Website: apple
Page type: customer-info-address
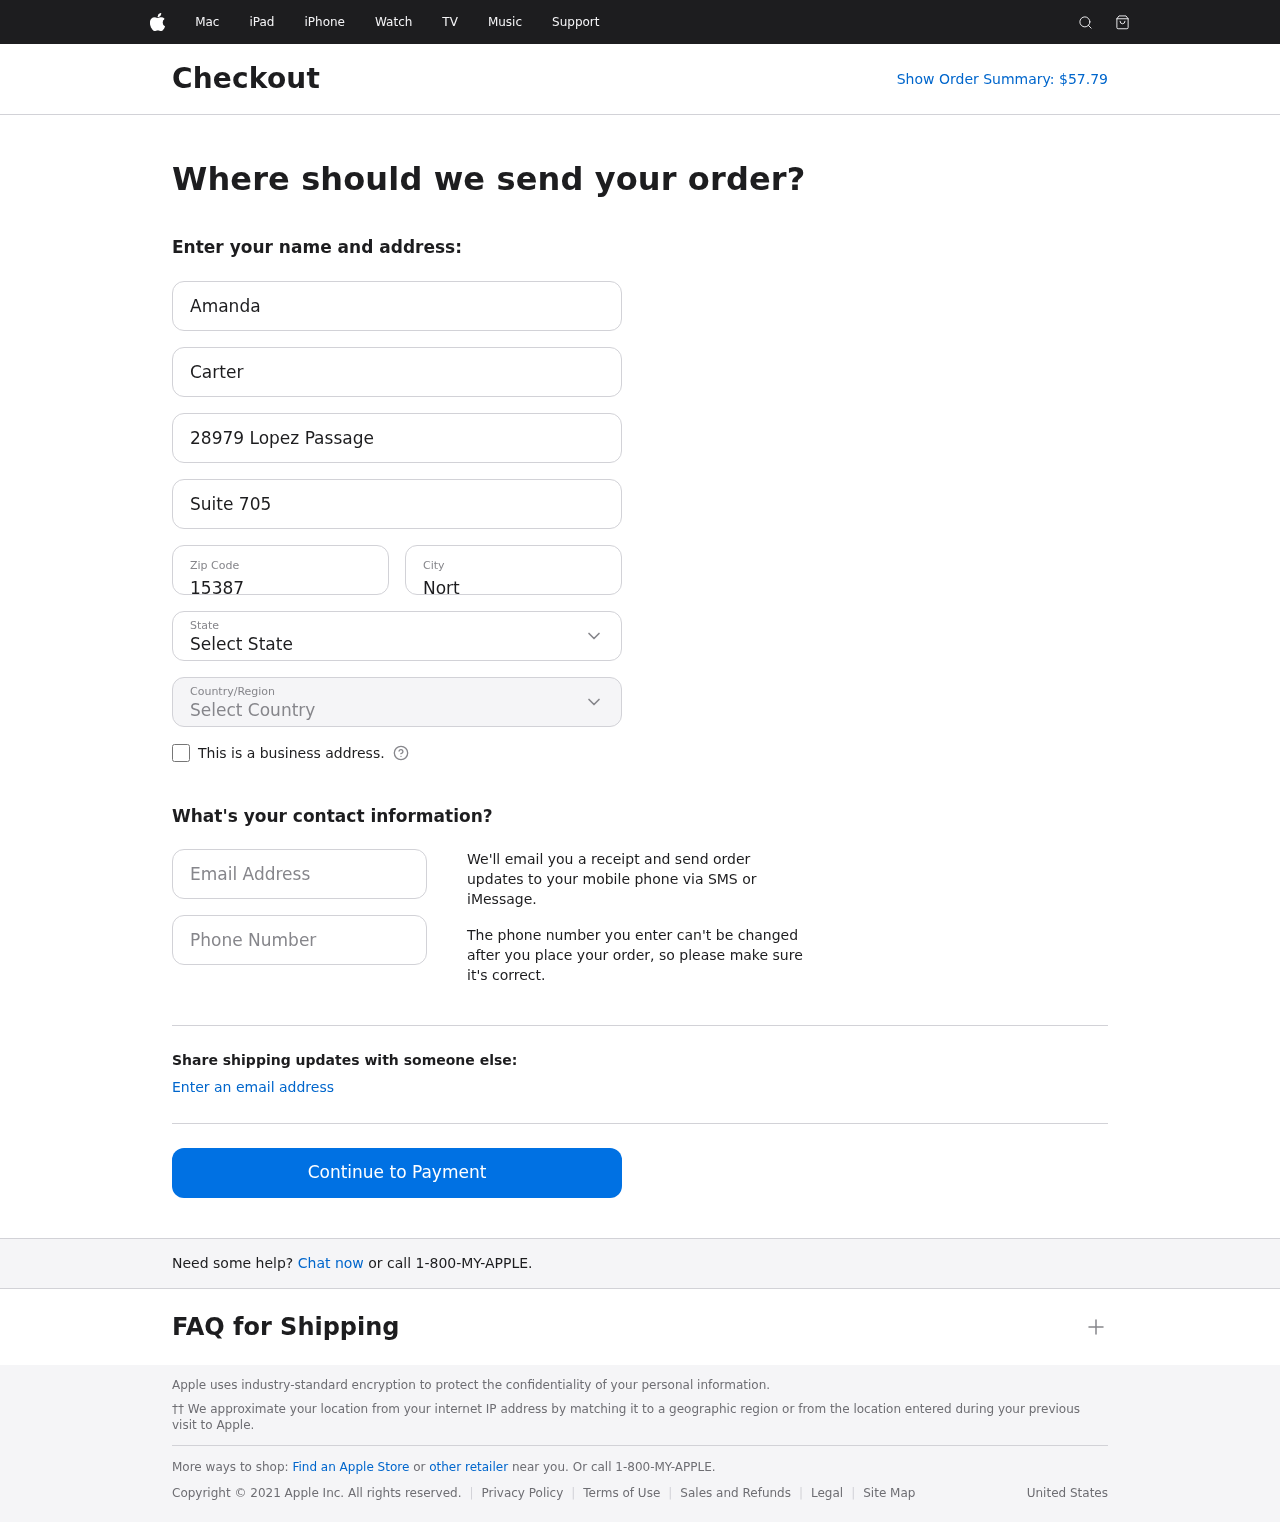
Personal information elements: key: PII_CITY
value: North Wendyport
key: PII_COUNTRY
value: United States
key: PII_EMAIL
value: amanda.carter@hotmail.com
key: PII_FIRSTNAME
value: Amanda
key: PII_LASTNAME
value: Carter
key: PII_PHONE
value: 7534604458
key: PII_POSTCODE
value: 15387
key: PII_STATE
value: Wisconsin
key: PII_STREET
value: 28979 Lopez Passage
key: PII_STREET2
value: Suite 705
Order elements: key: ORDER_TOTAL
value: Show Order Summary: $57.79